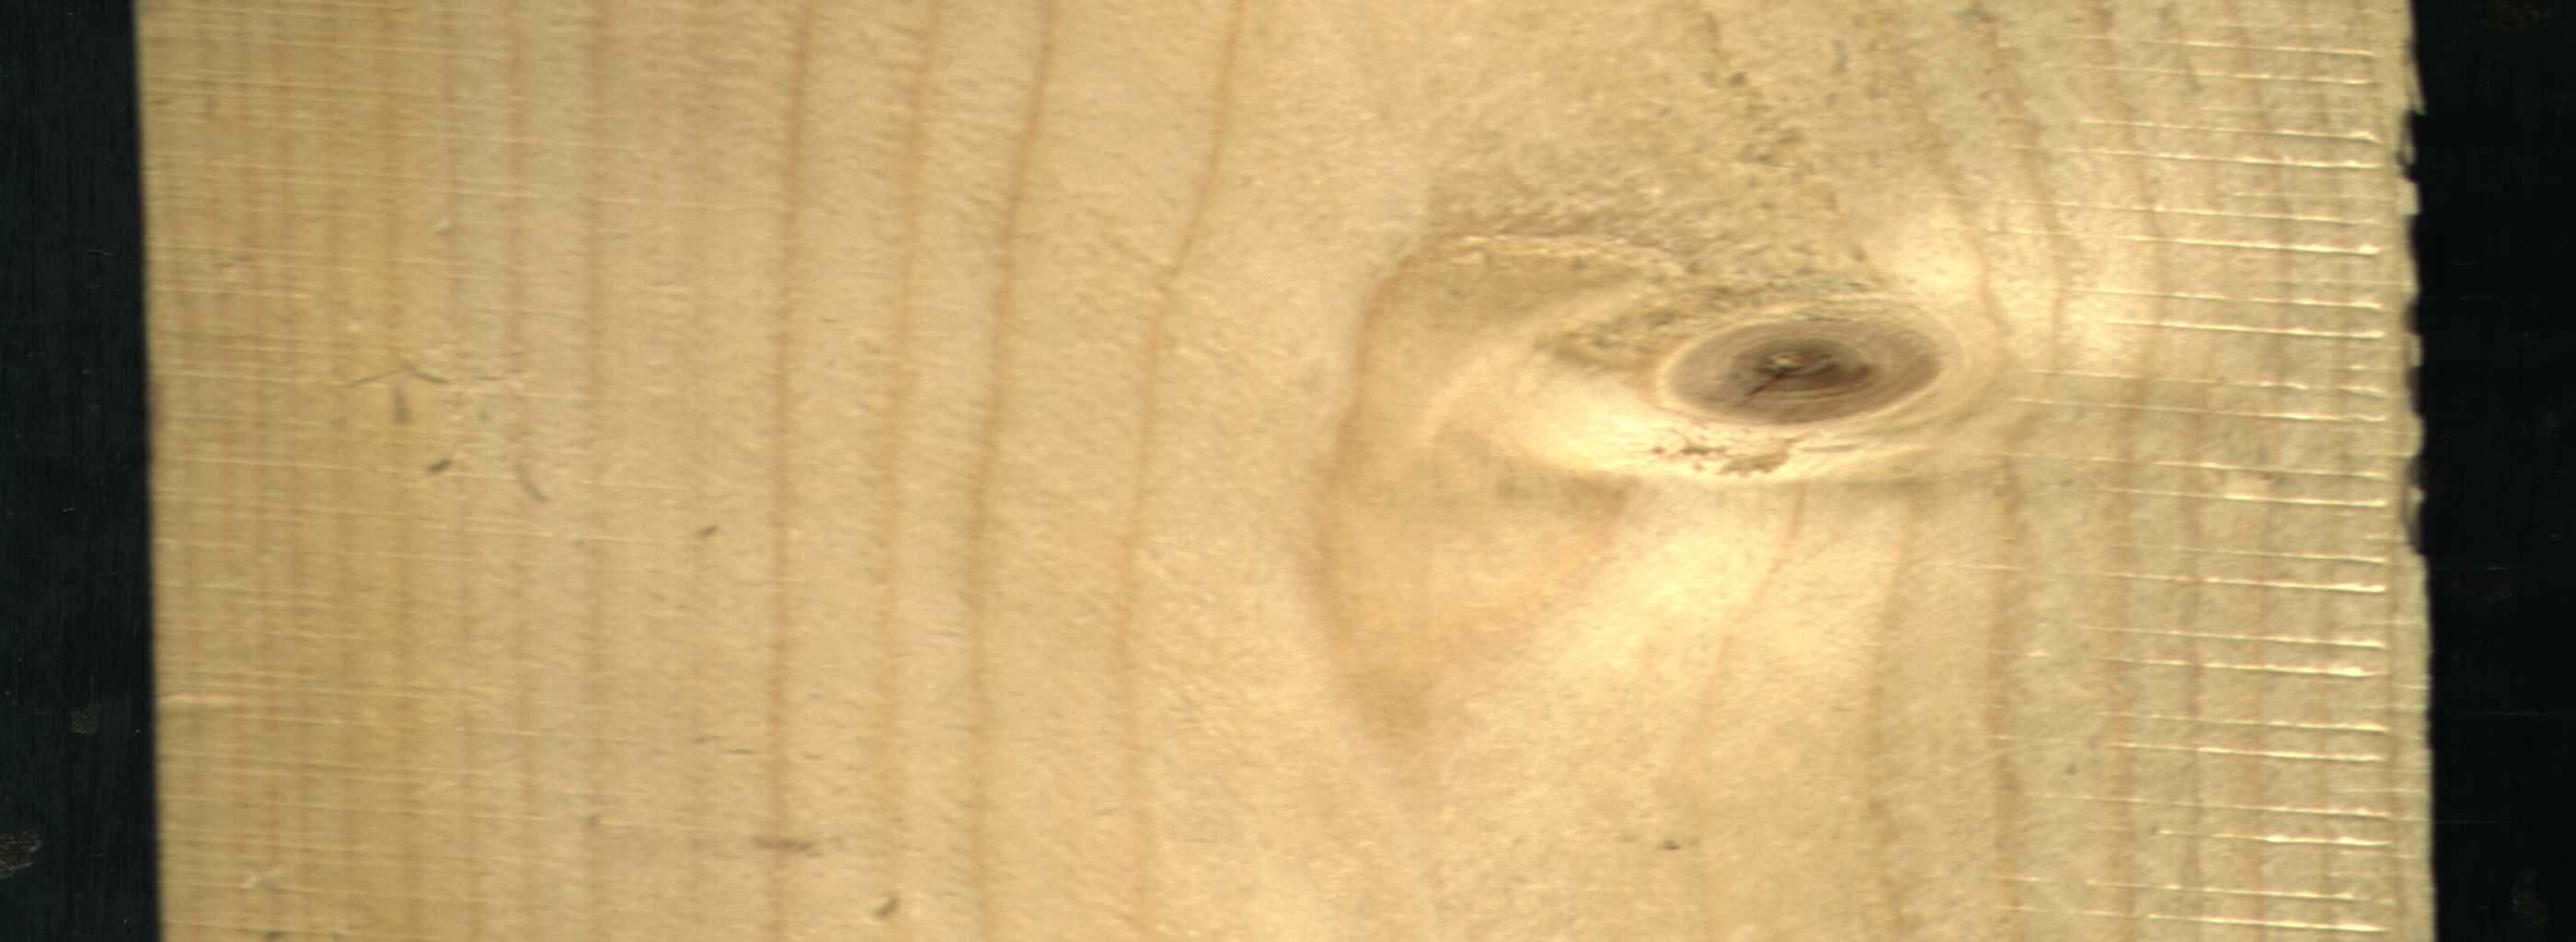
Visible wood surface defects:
Live_Knot